Question: I wanted to see if there was a formula or something that I could do to get something like this accomplished in Google Sheets.
Table 1 is the input I am getting
Table 2 is the output I want to generate on a separate sheet

I am trying to use output I get from a Google form into a Google sheet and create a CSV to import into Google Groups.
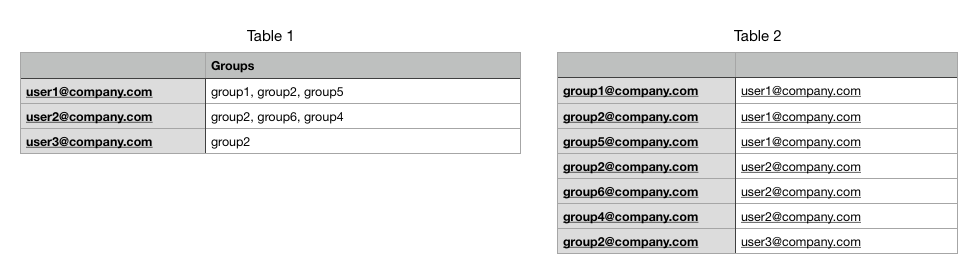
Answer: '''
=ARRAYFORMULA(TRIM(SPLIT(TRANSPOSE(SPLIT(QUERY(TRANSPOSE(QUERY(TRANSPOSE(
IF(IFERROR(SPLIT(B2:B, ","))<>"", "♦️"&SPLIT(B2:B, ",")&
REGEXEXTRACT(A2:A, "(@.*)")&"♣️"&A2:A, )),,999^99)),,999^99), "♦️")), "♣️")))
'''
<URL>